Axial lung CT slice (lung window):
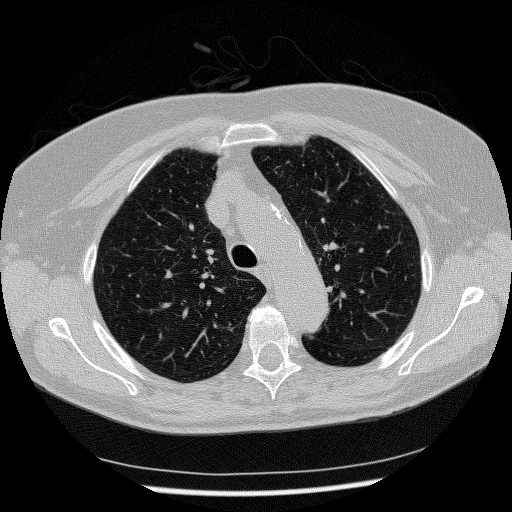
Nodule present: no